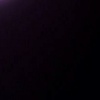
Label: space